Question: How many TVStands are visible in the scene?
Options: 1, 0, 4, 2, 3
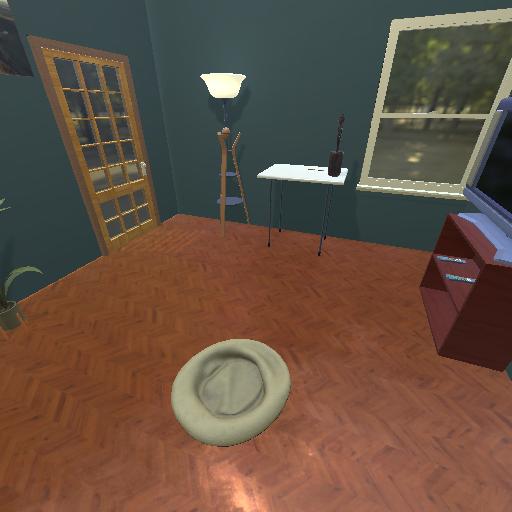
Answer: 1